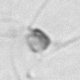
Label: Chaetoceros